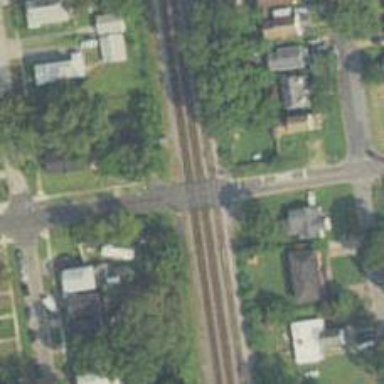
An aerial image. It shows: Railway level crossing.